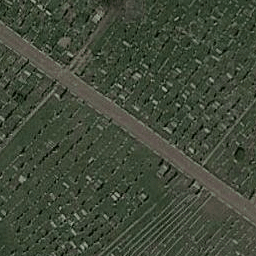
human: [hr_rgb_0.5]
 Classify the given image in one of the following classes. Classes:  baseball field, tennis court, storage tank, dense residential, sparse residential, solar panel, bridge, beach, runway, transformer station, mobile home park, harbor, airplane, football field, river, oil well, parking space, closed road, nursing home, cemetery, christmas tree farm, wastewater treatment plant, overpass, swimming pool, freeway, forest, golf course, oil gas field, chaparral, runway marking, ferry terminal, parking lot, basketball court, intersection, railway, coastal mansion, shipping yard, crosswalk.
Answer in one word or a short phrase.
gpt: cemetery